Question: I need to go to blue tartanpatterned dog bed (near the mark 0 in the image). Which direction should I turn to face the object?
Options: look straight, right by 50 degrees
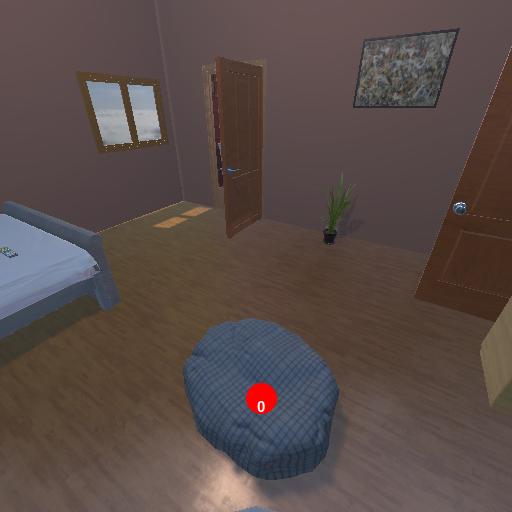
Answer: look straight